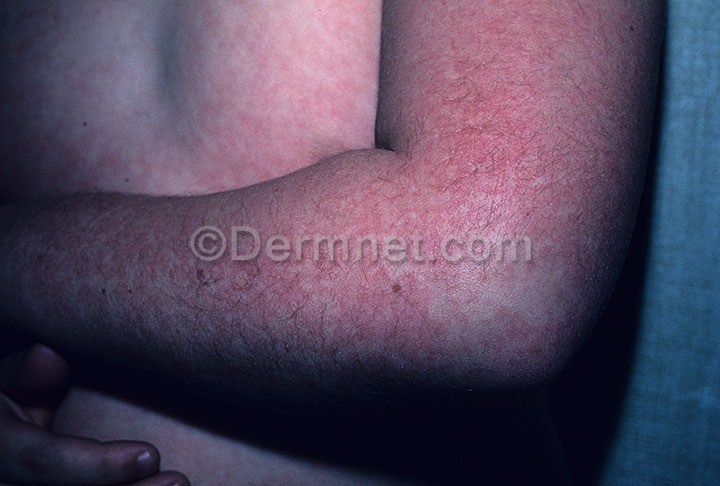
Disease: Exanthems and Drug Eruptions